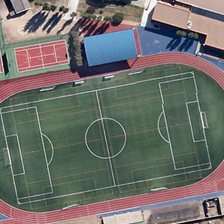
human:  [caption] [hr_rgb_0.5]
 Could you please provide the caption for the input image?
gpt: several green trees are near a playground .

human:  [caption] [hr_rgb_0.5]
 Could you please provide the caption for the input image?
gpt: several green trees are near a playground .

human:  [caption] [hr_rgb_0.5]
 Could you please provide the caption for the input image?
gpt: several green trees are near a playground .

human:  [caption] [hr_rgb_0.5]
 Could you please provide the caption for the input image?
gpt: several green trees are near a playground .

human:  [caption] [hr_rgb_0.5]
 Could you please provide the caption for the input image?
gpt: several green trees are near a playground .